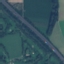
Land use / land cover: Highway